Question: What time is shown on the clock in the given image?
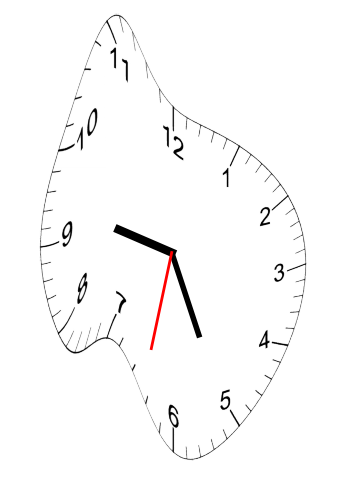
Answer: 09:25:32